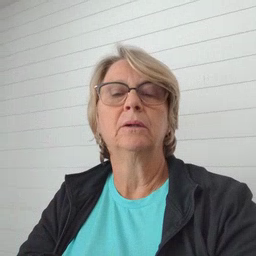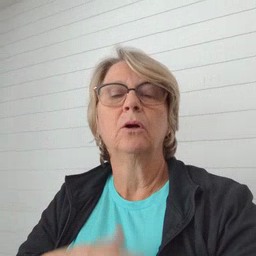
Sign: awake